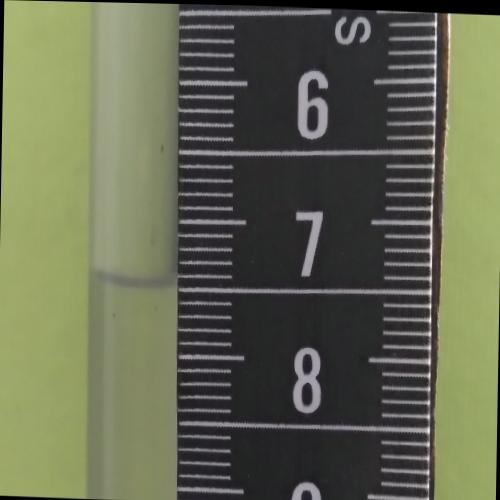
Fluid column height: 7.5 cm